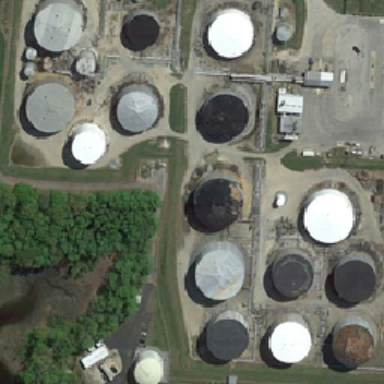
These tanks are painted in various colors and are located next to the wood .